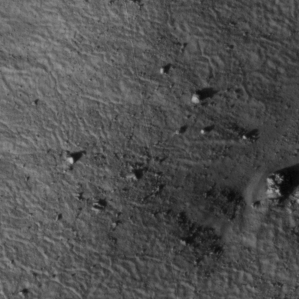
Label: non_frost